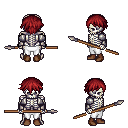
a pixel art fantasy rpg character, male body template, skeleton, steel arm armor, white pants, brunette short bangs hairstyle, brown shoes, spear, four views (front, back, left, right), 2x2 character sprite sheet, small pixel art, hard edges, no anti-aliasing